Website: ulta-beauty
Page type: address-validator
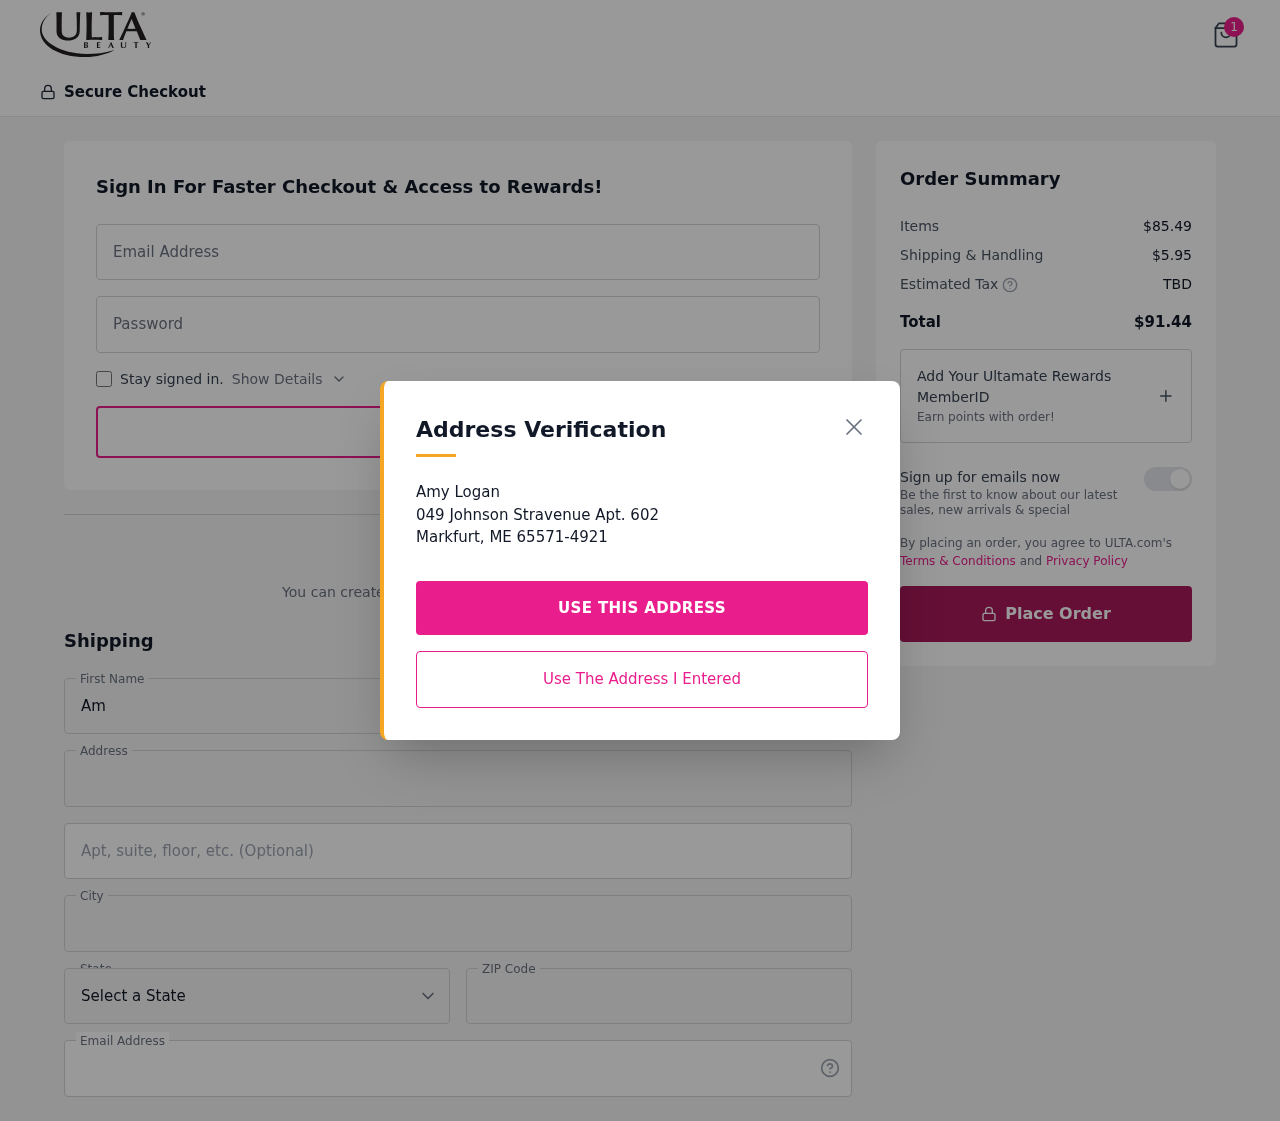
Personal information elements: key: PII_CITY
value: Markfurt
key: PII_EMAIL
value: amy_logan@hotmail.com
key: PII_FIRSTNAME
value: Amy
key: PII_LASTNAME
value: Logan
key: PII_POSTCODE
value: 65571
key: PII_STATE_ABBR
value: ME
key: PII_STREET
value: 049 Johnson Stravenue Apt. 602
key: PII_STREET2
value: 049 Johnson Stravenue Apt. 602
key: PII_STREET2
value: Apt. 640
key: PII_FULLNAME2
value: Amy Logan
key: PII_CITY2
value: Markfurt
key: PII_STATE_ABBR2
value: ME
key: PII_POSTCODE_FULL
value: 65571
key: PII_POSTCODE_EXT
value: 4921
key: PII_POSTCODE_NUMERIC
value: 65571
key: PII_POSTCODE_EXT_NUMERIC
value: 4921
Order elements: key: ORDER_NUM_ITEMS
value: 1
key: ORDER_SUBTOTAL
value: $85.49
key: ORDER_SHIPPING_COST
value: $5.95
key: ORDER_TOTAL
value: $91.44